Question: This is a digital circuit problem. Given known input values for the circuit, determine the output value.
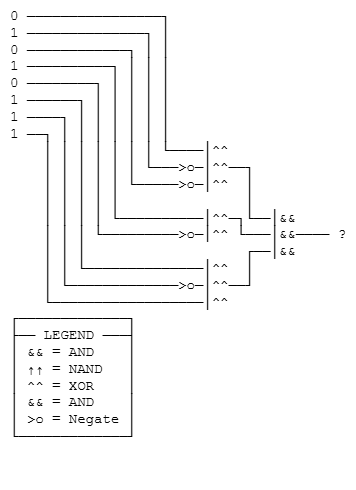
Answer: 0